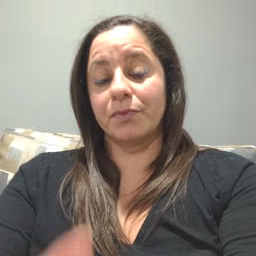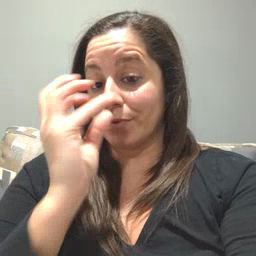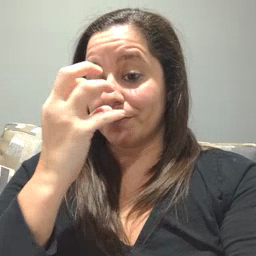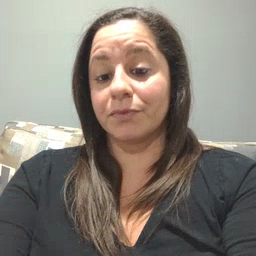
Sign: clown